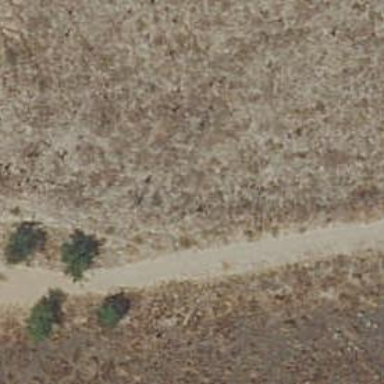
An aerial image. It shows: Path on the ground.